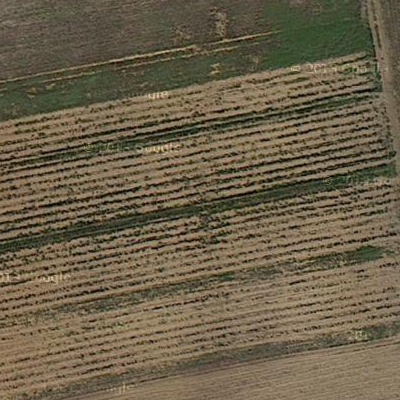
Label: bField